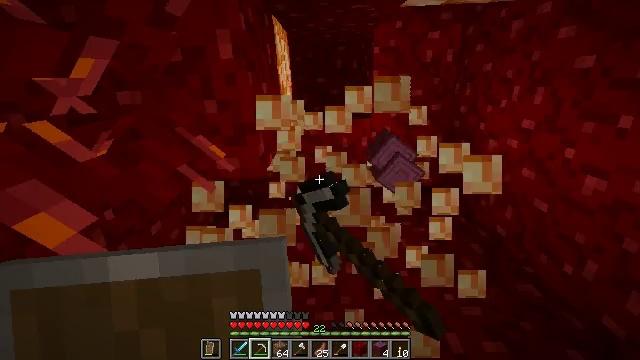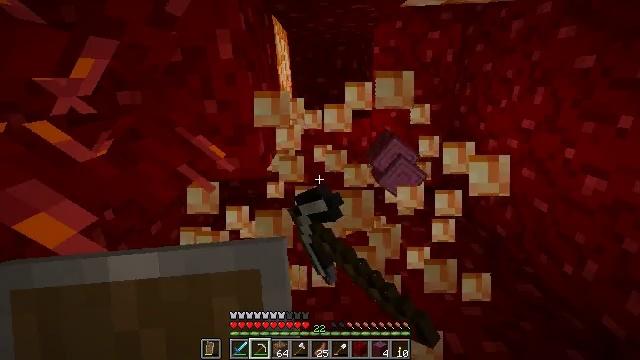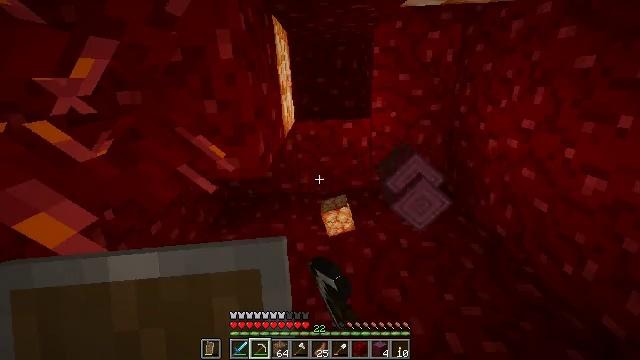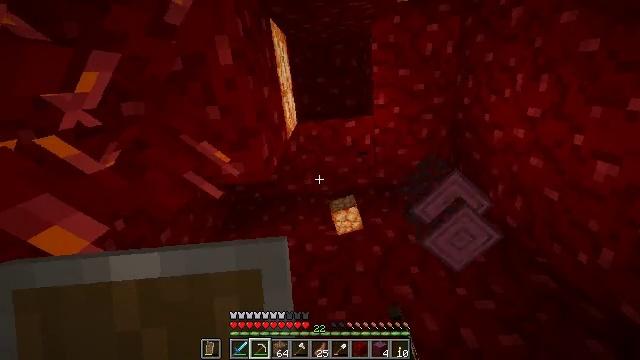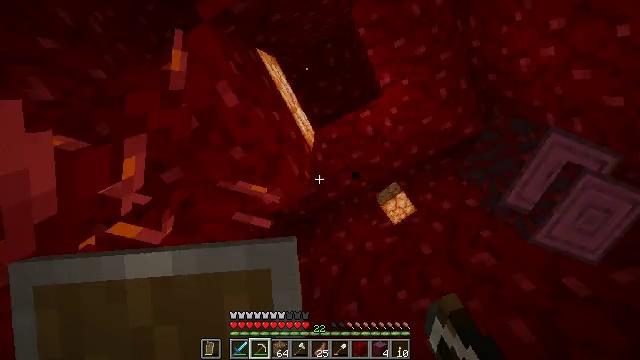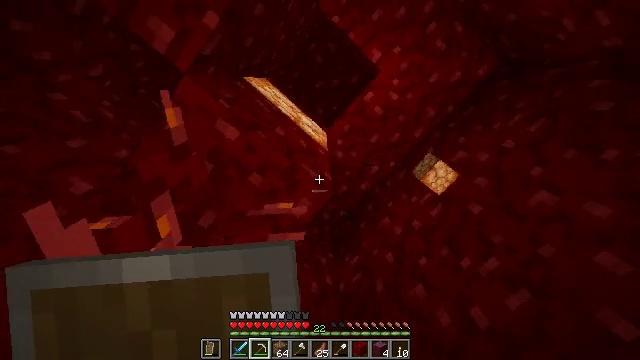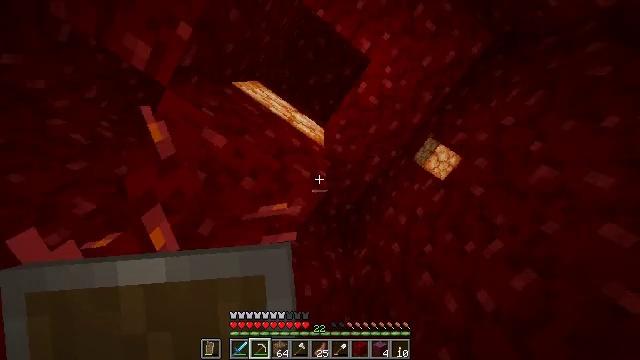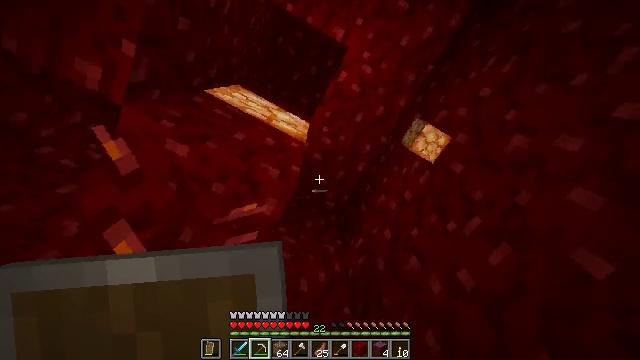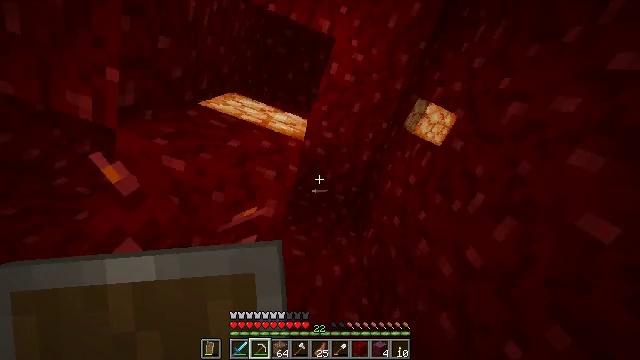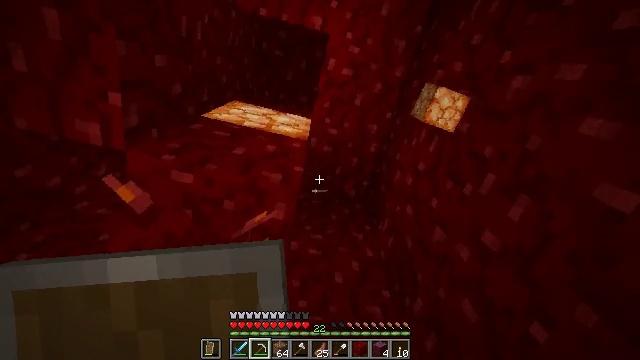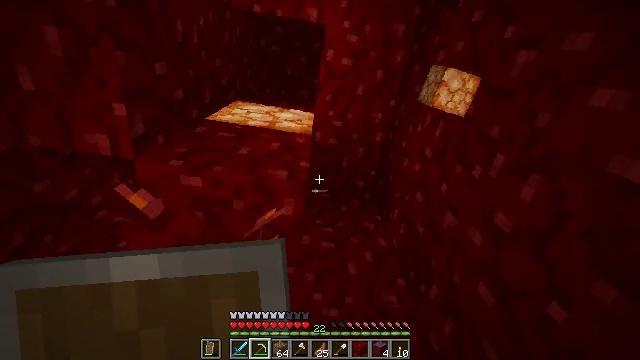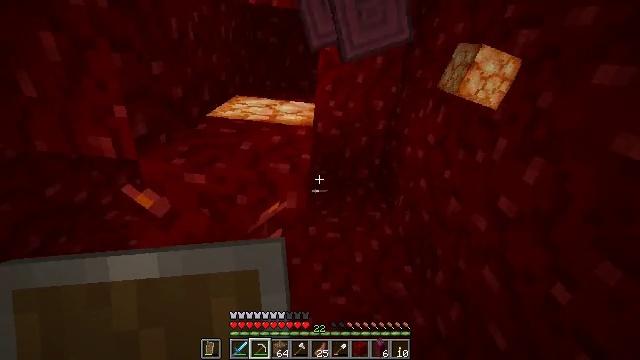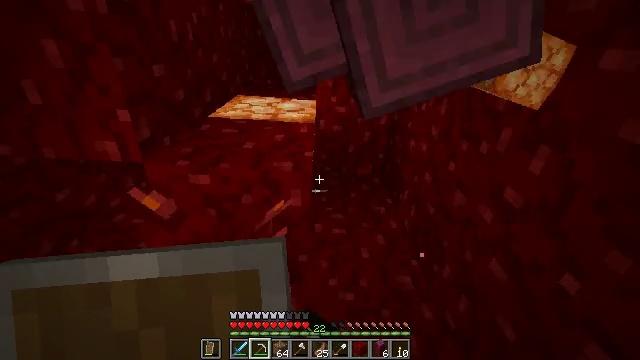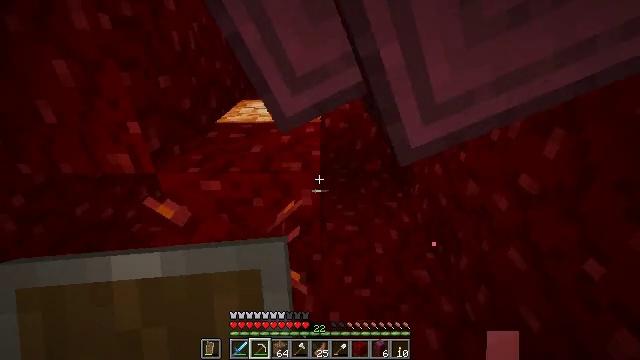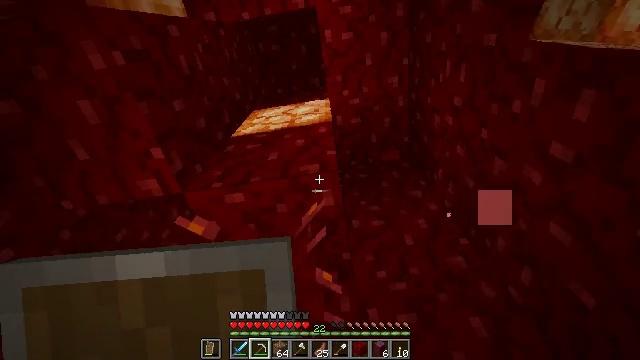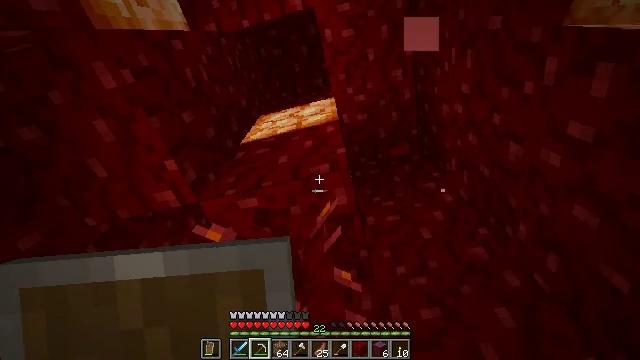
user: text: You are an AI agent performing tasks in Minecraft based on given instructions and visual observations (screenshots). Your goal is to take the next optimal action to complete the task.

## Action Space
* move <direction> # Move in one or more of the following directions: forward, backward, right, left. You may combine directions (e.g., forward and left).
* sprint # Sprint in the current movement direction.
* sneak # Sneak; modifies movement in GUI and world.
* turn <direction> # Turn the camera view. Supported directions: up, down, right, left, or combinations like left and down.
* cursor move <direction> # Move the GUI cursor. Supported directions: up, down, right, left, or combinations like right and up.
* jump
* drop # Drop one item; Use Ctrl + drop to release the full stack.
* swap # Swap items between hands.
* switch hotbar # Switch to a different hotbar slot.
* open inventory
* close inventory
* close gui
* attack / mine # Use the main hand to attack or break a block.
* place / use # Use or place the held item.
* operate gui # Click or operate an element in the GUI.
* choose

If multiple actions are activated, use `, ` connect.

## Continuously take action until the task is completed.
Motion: motion action
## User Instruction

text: Attack the nether wart block to break it.
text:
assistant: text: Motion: attack / mine
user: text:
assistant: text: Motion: attack / mine
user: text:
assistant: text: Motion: turn left, attack / mine
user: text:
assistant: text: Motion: turn left, attack / mine
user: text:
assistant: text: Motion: move right, turn left
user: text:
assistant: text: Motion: move right, turn left
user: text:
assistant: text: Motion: move right, turn left and down
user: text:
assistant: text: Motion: turn left and down
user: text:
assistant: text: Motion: turn left
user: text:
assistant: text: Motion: turn left and down
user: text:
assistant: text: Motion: turn left and down, attack / mine
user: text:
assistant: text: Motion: turn left, attack / mine
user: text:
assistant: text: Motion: turn left, attack / mine
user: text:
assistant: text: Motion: turn left, attack / mine
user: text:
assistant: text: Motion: turn left, attack / mine
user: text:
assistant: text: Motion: turn left, attack / mine
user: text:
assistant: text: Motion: attack / mine
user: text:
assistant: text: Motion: attack / mine
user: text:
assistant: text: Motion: attack / mine
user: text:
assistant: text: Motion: attack / mine
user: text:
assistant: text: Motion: attack / mine
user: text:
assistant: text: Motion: attack / mine
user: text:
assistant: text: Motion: attack / mine
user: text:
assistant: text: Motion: attack / mine
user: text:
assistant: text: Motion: attack / mine
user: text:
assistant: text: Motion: attack / mine
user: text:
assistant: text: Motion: attack / mine
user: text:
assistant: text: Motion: attack / mine
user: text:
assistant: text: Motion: attack / mine
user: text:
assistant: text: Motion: attack / mine